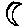
Label: moon